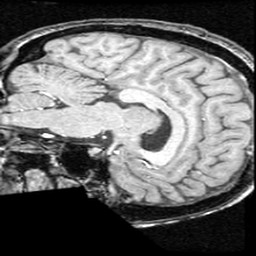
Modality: T1w
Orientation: sagittal
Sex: female
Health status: ill
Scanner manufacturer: ge
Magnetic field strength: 1.5 T
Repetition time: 21 s
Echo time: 0.008 s